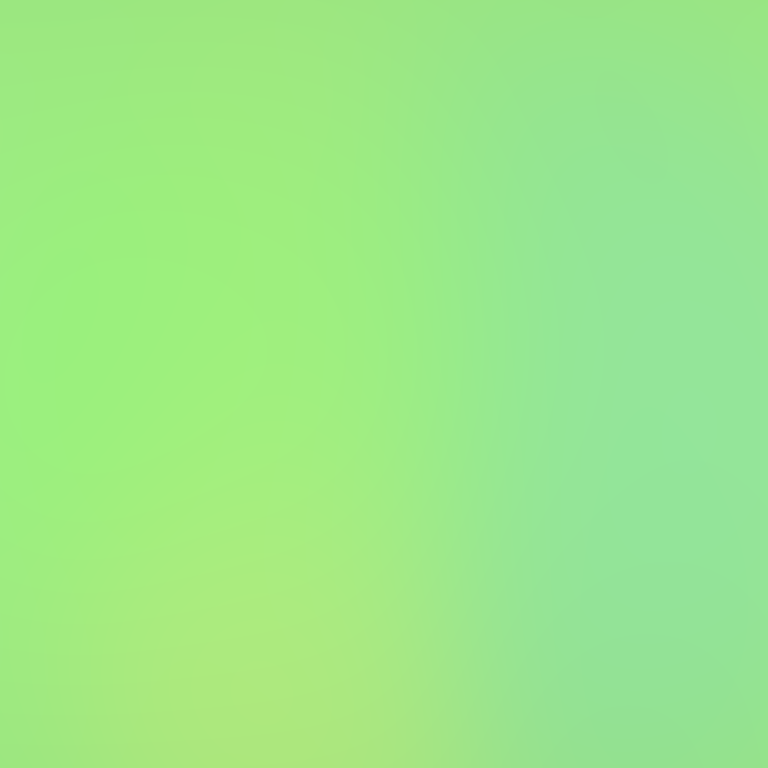
Abstract light effect, smooth gradient from soft green to light yellow, calm atmosphere, diffuse light, no room, no furniture, no objects.